Question: I have one sqlite database file and I am not able to read and write on this database file.
I am using this code:
'''
fileIsExists = new File(Environment.getExternalStorageDirectory()
+ "/bbmp/bbmp2.sqlite");
if (fileIsExists.exists()) {
db = SQLiteDatabase.openDatabase(fileIsExists.toString(), null,
SQLiteDatabase.OPEN_READWRITE);
}
'''
This throw following error:
'''
10-01 17:09:17.343: E/Database(9216): DELETE failed setting locale
10-01 17:09:17.374: E/Database(9216): Failed to setLocale() when constructing, closing the database
10-01 17:09:17.374: E/Database(9216): android.database.sqlite.SQLiteException: attempt to write a readonly database
10-01 17:09:17.374: E/Database(9216): at android.database.sqlite.SQLiteDatabase.native_setLocale(Native Method)
10-01 17:09:17.374: E/Database(9216): at android.database.sqlite.SQLiteDatabase.setLocale(SQLiteDatabase.java:1987)
10-01 17:09:17.374: E/Database(9216): at android.database.sqlite.SQLiteDatabase.<init>(SQLiteDatabase.java:1855)
10-01 17:09:17.374: E/Database(9216): at android.database.sqlite.SQLiteDatabase.openDatabase(SQLiteDatabase.java:820)
10-01 17:09:17.374: E/Database(9216): at com.pixel.bbmp2.Bbmp2Activity.checkDirectory(Bbmp2Activity.java:150)
10-01 17:09:17.374: E/Database(9216): at com.pixel.bbmp2.Bbmp2Activity.onCreate(Bbmp2Activity.java:115)
10-01 17:09:17.374: E/Database(9216): at android.app.Instrumentation.callActivityOnCreate(Instrumentation.java:1047)
10-01 17:09:17.374: E/Database(9216): at android.app.ActivityThread.performLaunchActivity(ActivityThread.java:1611)
10-01 17:09:17.374: E/Database(9216): at android.app.ActivityThread.handleLaunchActivity(ActivityThread.java:1663)
10-01 17:09:17.374: E/Database(9216): at android.app.ActivityThread.access$1500(ActivityThread.java:117)
10-01 17:09:17.374: E/Database(9216): at android.app.ActivityThread$H.handleMessage(ActivityThread.java:931)
10-01 17:09:17.374: E/Database(9216): at android.os.Handler.dispatchMessage(Handler.java:99)
10-01 17:09:17.374: E/Database(9216): at android.os.Looper.loop(Looper.java:123)
10-01 17:09:17.374: E/Database(9216): at android.app.ActivityThread.main(ActivityThread.java:3683)
10-01 17:09:17.374: E/Database(9216): at java.lang.reflect.Method.invokeNative(Native Method)
10-01 17:09:17.374: E/Database(9216): at java.lang.reflect.Method.invoke(Method.java:507)
10-01 17:09:17.374: E/Database(9216): at com.android.internal.os.ZygoteInit$MethodAndArgsCaller.run(ZygoteInit.java:839)
10-01 17:09:17.374: E/Database(9216): at com.android.internal.os.ZygoteInit.main(ZygoteInit.java:597)
10-01 17:09:17.374: E/Database(9216): at dalvik.system.NativeStart.main(Native Method)
'''
Following table are there in database file

What I need to do here ?????
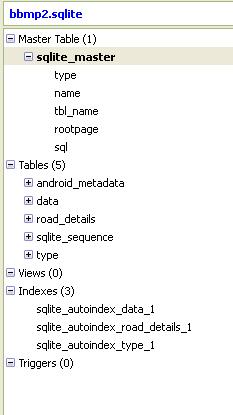
Answer: You are trying to open a read only database in write mode. You can check the code for opening the database in read only mode here <URL>